Field crop: maize
Growth stage: 2
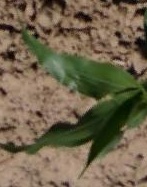
Species: maize